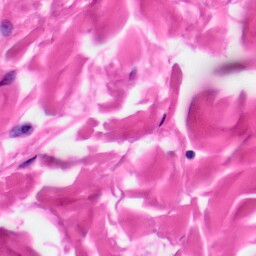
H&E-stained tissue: Skin